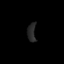
Tissue: prostate
Cell type: Endothelial cells
Senescence score: 0.8112
Nuclear area (px): 152
Mean DAPI intensity: 39.586